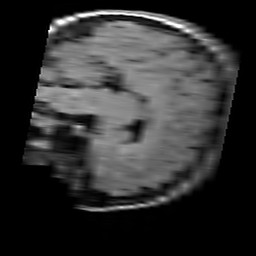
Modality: T1w
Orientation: sagittal
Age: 23
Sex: female
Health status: healthy
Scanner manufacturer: siemens
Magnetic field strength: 3 T
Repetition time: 4.1 s
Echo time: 0.0085 s